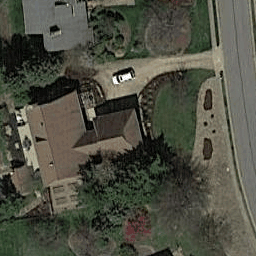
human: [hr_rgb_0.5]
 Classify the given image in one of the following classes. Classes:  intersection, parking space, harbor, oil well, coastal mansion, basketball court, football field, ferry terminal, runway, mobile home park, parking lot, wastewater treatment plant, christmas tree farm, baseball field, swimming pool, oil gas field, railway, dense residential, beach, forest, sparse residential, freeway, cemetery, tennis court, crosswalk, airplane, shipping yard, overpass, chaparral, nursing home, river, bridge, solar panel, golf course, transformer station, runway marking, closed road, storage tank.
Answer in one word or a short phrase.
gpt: sparse residential